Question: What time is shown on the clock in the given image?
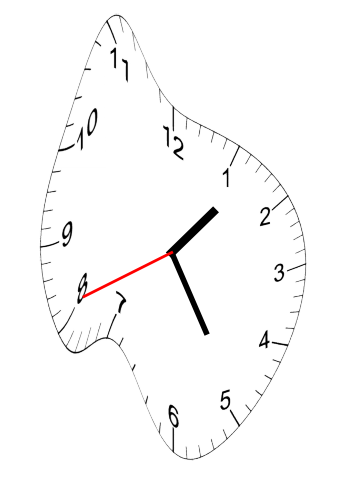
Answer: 01:24:41